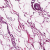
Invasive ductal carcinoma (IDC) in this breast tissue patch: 0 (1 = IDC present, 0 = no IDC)